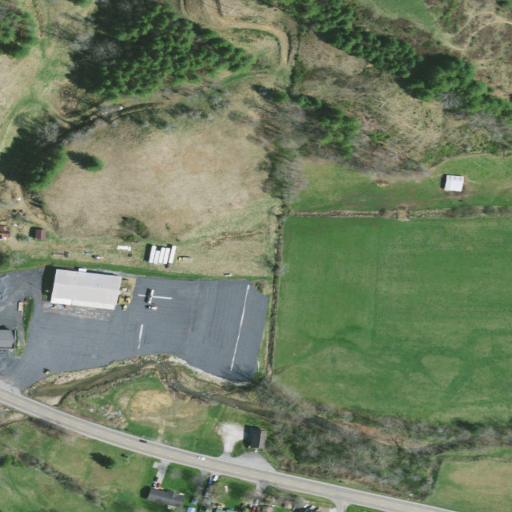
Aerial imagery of valley in Tennessee named Webb Hollow containing pasture, low intensity development, open development, mixed forest, medium intensity development, deciduous forest, and high intensity development